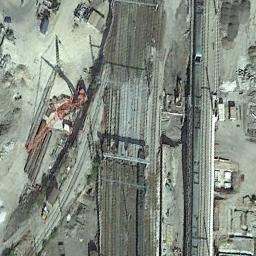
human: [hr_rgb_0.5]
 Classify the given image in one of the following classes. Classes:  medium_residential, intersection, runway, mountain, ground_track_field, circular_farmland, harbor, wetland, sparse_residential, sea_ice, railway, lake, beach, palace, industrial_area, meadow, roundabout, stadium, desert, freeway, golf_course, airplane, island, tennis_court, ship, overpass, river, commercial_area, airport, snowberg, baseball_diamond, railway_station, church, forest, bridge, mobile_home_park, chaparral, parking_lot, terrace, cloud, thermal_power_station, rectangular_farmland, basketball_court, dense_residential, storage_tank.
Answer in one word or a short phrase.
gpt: railway